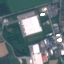
Land use / land cover class: Industrial